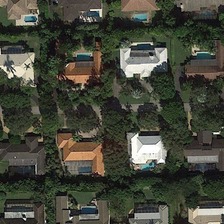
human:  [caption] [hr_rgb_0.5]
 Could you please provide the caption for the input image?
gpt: many orderly buildings and some green trees are in a medium residential area .

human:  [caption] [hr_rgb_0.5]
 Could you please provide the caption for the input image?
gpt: many orderly buildings and some green trees are in a medium residential area .

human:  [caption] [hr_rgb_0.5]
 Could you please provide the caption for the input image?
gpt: many residential houses are on the lawn, like straight line,like ring .

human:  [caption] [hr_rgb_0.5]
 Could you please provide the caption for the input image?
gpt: a long road passes through the residential area .

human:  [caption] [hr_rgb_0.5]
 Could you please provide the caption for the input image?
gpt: many residential houses are on the lawn, like straight line,like ring .